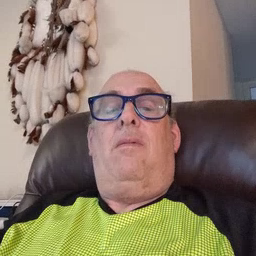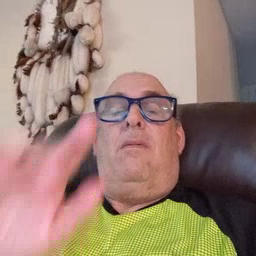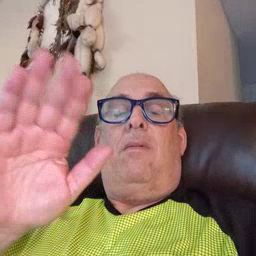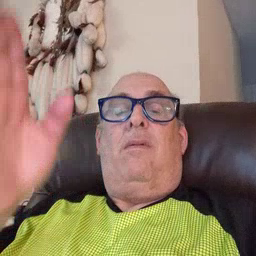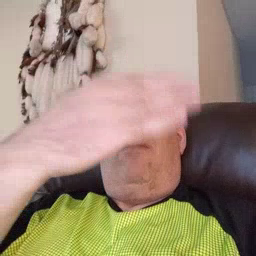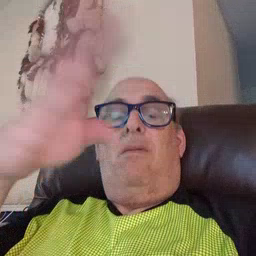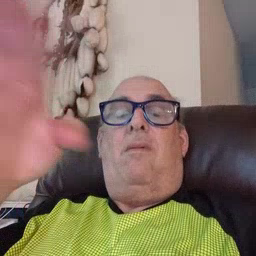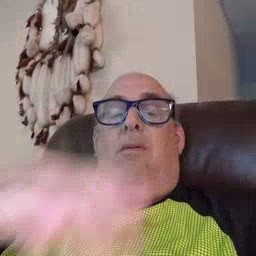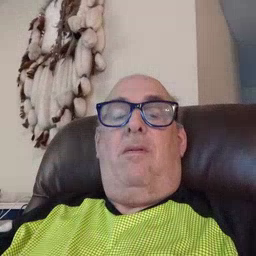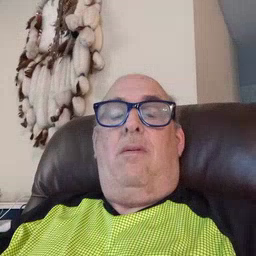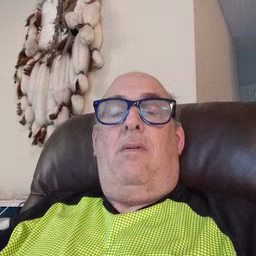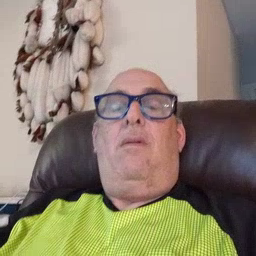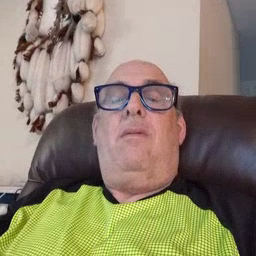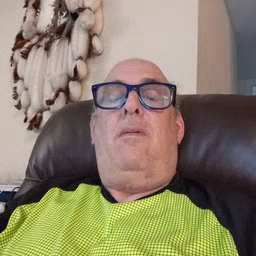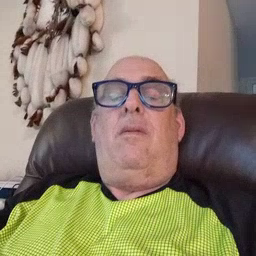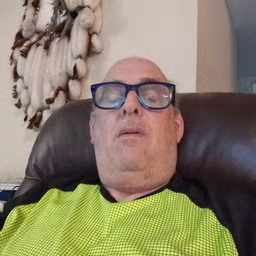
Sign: flag